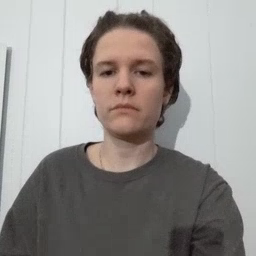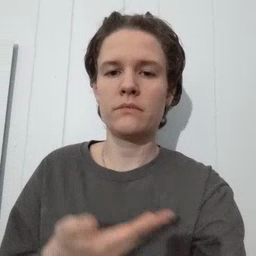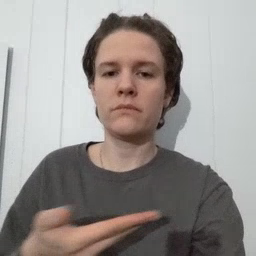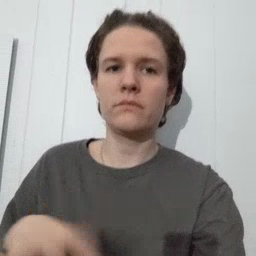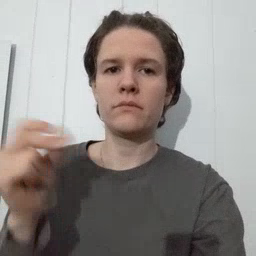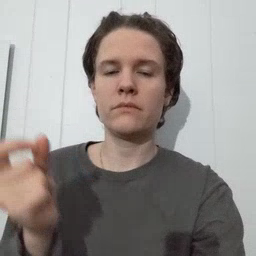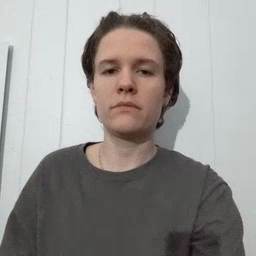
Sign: puppy